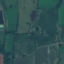
Land use / land cover: Pasture